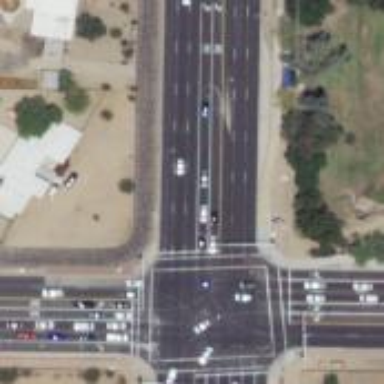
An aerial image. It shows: Solid stop line on the road.